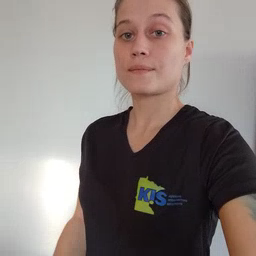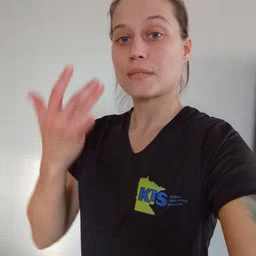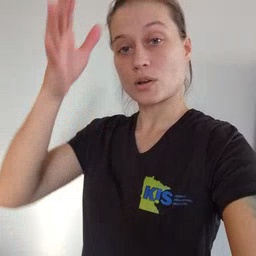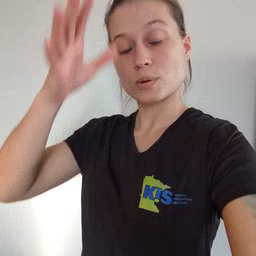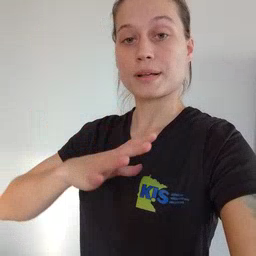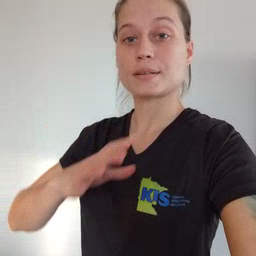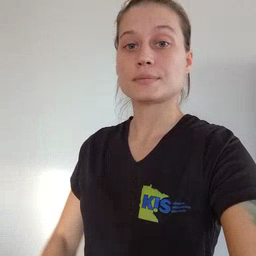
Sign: fireman